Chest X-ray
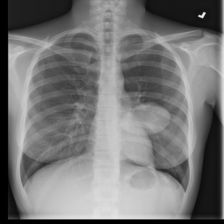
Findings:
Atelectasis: negative
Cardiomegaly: negative
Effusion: negative
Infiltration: negative
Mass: positive
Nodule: negative
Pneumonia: negative
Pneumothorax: negative
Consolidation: negative
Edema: negative
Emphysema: negative
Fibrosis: negative
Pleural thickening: negative
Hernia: negative